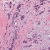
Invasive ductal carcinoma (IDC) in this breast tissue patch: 1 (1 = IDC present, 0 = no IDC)